Question: # The Situation:
iOS > Application > Game > SpriteKit, Swift, iPhone
Here I've written a function in my 'GameScene.swift' to accept a hex color value and alpha double. I am going by the Swift documentation, and referencing an elegant solution I saw online. I've noticed this exact code compiles, runs and displays the proper color for a build target of in the simulator.
# But...
The exact same project wont even compile when my build target is set for .

> Could not find an overload for 'init' that accepts the supplied arguments.
The function:
'''
// colorize function takes HEX and Alpha converts then returns aUIColor object
func colorize (hex: Int, alpha: Double = 1.0) -> UIColor {
let red = Double((hex & 0xFF0000) >> 16) / 255.0
let green = Double((hex & 0xFF00) >> 8) / 255.0
let blue = Double((hex & 0xFF)) / 255.0
var color: UIColor = UIColor( red: Float(red), green: Float(green), blue: Float(blue), alpha:Float(alpha) )
return color
}
'''
The related call in 'didMoveToView':
'''
override func didMoveToView(view: SKView) {
// blue background color
self.backgroundColor = colorize( 0x003342, alpha:1.0)
}
'''
Admittedly I am very new to iOS development, but I am wondering what is going on to cause the compiler not to find this initializer?
<URL>
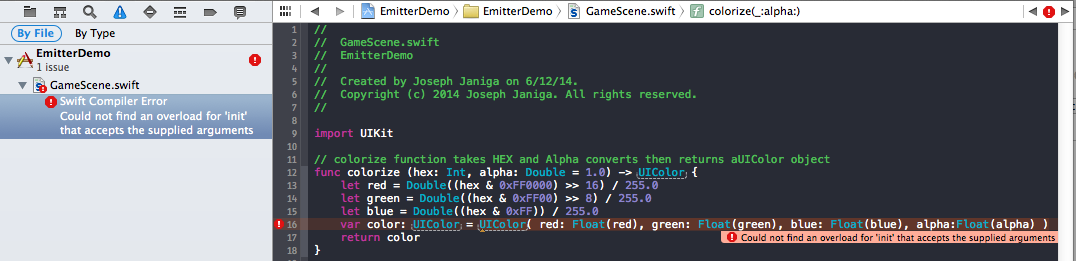
Answer: It probably has to do with a mismatch between Float and Double. Basically, if the arguments are expected to be CGFloats, you need to pass CGFloats.
'''
let color = UIColor(red: CGFloat(red), green: CGFloat(green), blue: CGFloat(blue), alpha: CGFloat(alpha))
'''
What's important to understand here is that CGFloat is defined as Float on 32 bit platforms, and Double on 64 bit platforms. So, if you're explicitly using Floats, Swift won't have a problem with this on 32 Bit platforms, but will produce an error on 64 bit.